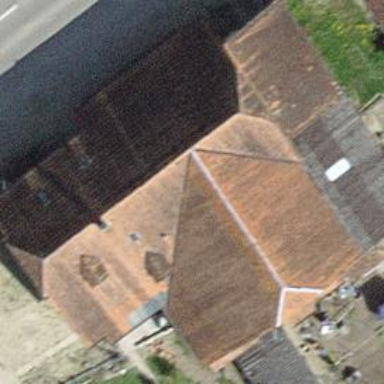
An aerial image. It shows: Farm building.